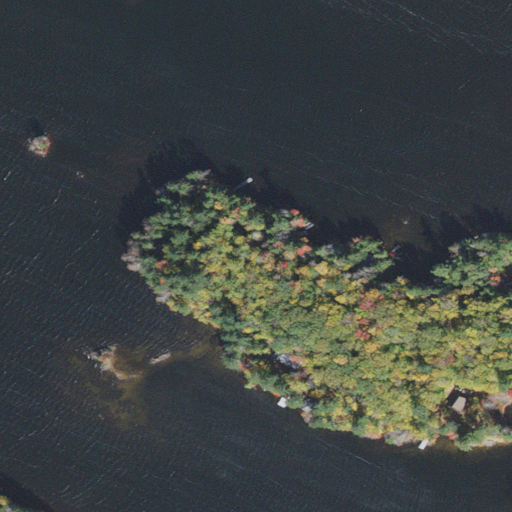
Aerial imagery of island in New Hampshire named Beech Island containing open water, mixed forest, evergreen forest, open development, deciduous forest, herbaceous wetlands, and woody wetlands